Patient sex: F
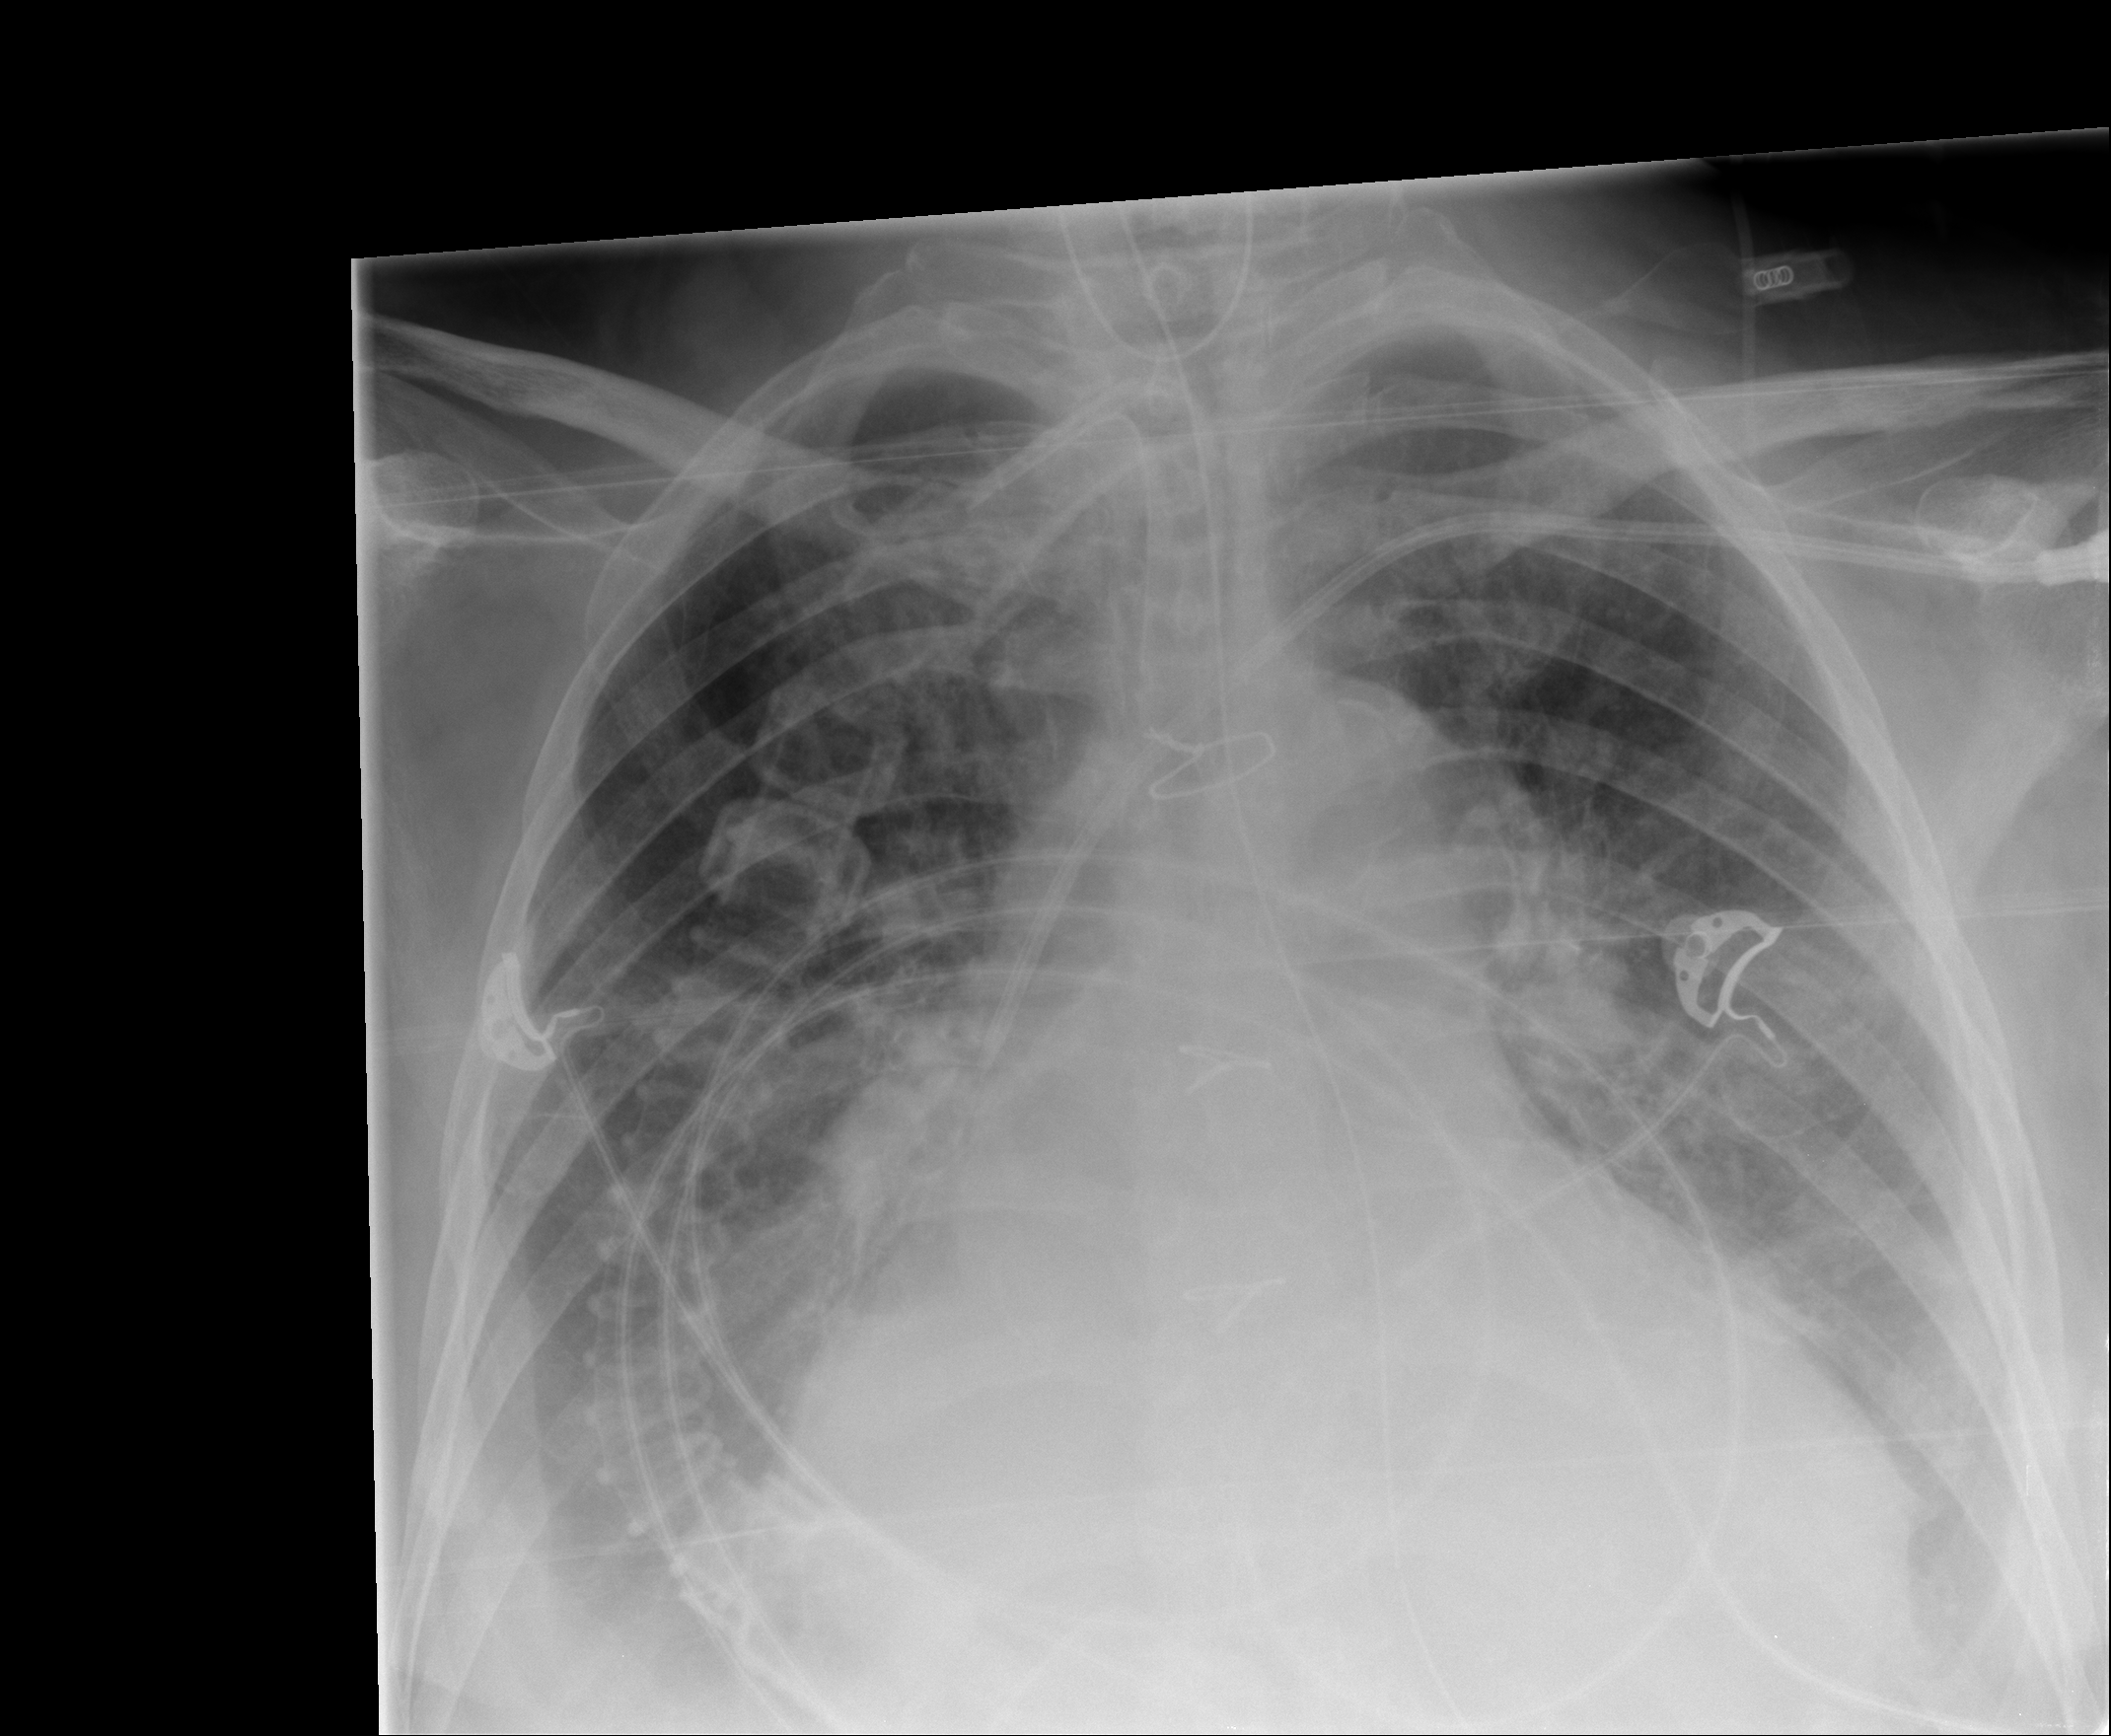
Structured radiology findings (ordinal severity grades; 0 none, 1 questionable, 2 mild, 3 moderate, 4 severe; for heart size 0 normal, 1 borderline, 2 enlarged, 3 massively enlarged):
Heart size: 2
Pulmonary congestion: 2
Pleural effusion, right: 2
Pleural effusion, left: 2
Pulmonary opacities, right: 0
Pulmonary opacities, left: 1
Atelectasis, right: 0
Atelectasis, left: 0